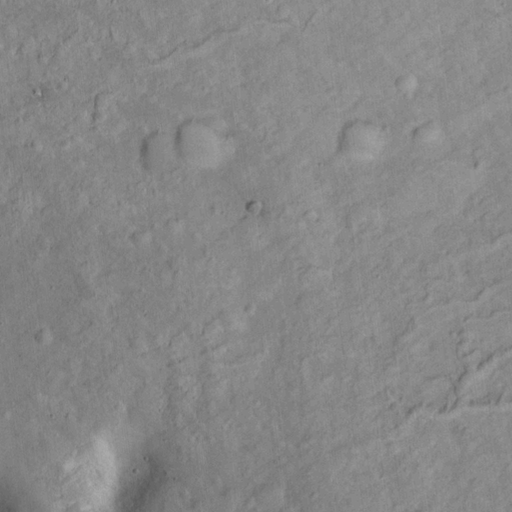
Classes present: Background, Cone